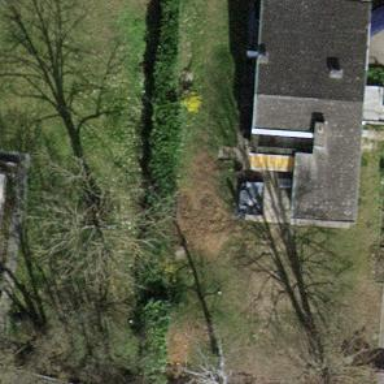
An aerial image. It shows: Garden enclosed by fence.